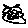
Label: cat